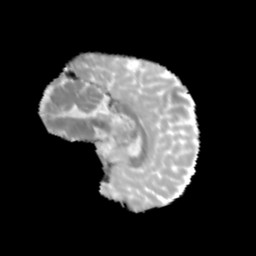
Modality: MD
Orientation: sagittal
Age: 9
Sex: male
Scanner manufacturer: siemens
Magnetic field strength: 3 T
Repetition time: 3.8 s
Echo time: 0.07 s